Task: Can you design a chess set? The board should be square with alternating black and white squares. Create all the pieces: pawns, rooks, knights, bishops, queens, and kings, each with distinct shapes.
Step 451:
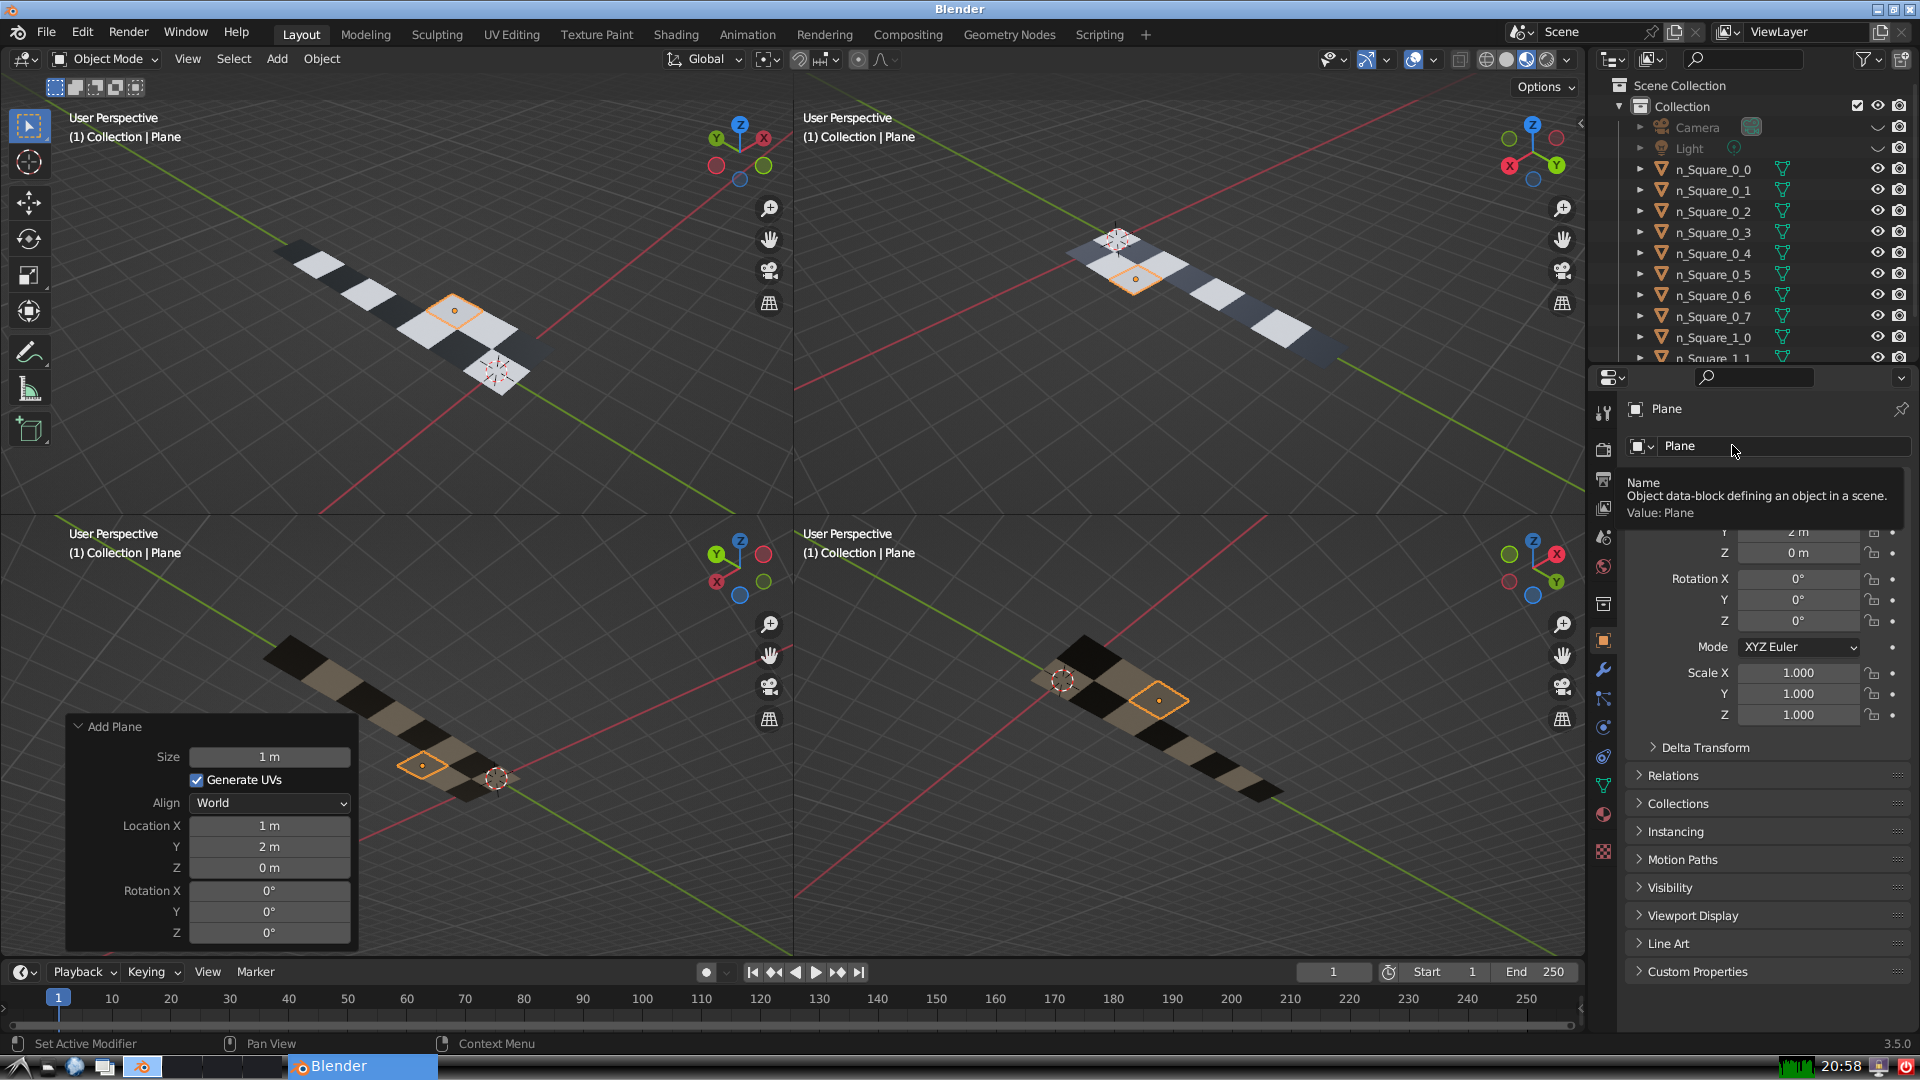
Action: click: no